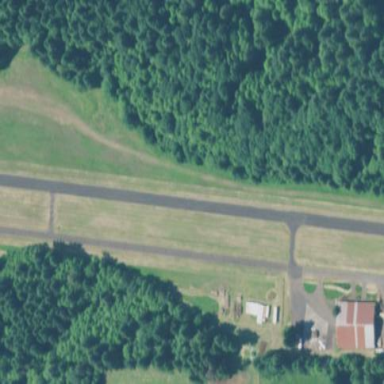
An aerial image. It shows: Asphalt surface in the airport runway area.